Question: I have a pictures of goods. There is a white border around some images. White color is not uniform and has some shades (poor quality etc.). I need to cut this border. To remove white color I use:
'''
bd.threshold(bd, rect, pt, ">", threshold, color, maskColor);
'''
There are some none transparent pixels after threshold because threshold color is unique for every image. 'BitmapData.getColorBoundsRect' return region include none transparent pixels. I need region without this pixels(only image). Check each pixel is bad for big pictures. What is the most economical way to do this(find green region on picture below)? Sorry for my bad english and thanks for any help.

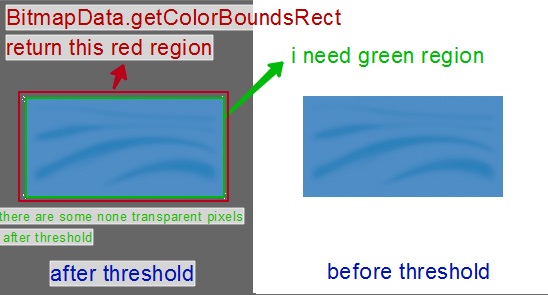
Answer: There are four edges of the image: left, right, top, down. Check each of them starting from the edge and moving towards inside of the image.
For example, let's take top edge (y = 0).
1. choose any horisontal position in the edge, for example, x = 10.
2. check pixel at (x, y).
3. if it is transparent, move the edge down: y++;
4. goto 2 and repeat until the pixel is not transparent.
5. choose different horisontal position and goto 2.
Repeat several times with different x. If there are only occasional non-transparent pixels, repeating the process 5-10 times will give you a new top edge which will most probably be 100% precise. It doesn't matter if the image is big, you only check several places in the edge. Do the same for left, right and bottom edges. Then copy the image defined by these edges.
If the edge quality is really bad then it's better to edit all images manually.